Question: Currently in my php code I'm getting all 'keywords' from a mysql table and showing it on a Html 'td' column. It looks like the one in the following image.

Each has an unique . For example it may contain php, html css, js under Keyword type.
So Now, I'm only printing all Keywords, not their .
I need to show under each . So it should look like this :
'''
Keyword Type1 Keyword Type2 Keyword Type3 Keyword Type4 and so on...
html wp js php
mysql html5 jquery c
css css3 xml c++
'''
How can I show this in php ?
'''
<?php
$query = mysql_query("SELECT keywords . *, keyword_type . * FROM keywords LEFT JOIN keyword_type ON keywords.keyword_typeID = keyword_type.keyword_typeID ORDER BY kid DESC");
echo "<div id='keywordBox'>";
echo '<table border="0" cellpadding="0" cellspacing="0" width="1055">';
$count = 0;
while($result = mysql_fetch_array($query)){
if($count%6==0 && $count!=0){
echo "</tr><tr>";
}elseif($count==0)
echo "<tr>";
$kid = $result['kid'];
$keywordName = ucfirst($result['keywordName']);
$keyword_short_name = ucfirst($result['keyword_short_name']); // keyword type
$keyword_full_name = ucfirst($result['keyword_full_name']); // keyword type full name
$query2 = mysql_query("SELECT kid FROM userkeywords WHERE cdid = '$cdid' AND kid='$kid'");
$num=mysql_num_rows($query2);
if($num > 0){
$class = "keywordHigligh";
}else{
$class = "";
}
echo "<input type='hidden' id='kid' value='$kid'/>";
echo "<input type='hidden' id='cdid' value='$cdid'/>";
echo "<td width='400' onclick='keywordclick($kid,$cdid)' class='$class'><strong>$keywordName</td>";
$count++;
}
echo '</table>';
echo "</div>";
echo "<a href='../index.php?redcdid=$cdid'><input type='submit' value='Save' class='submit' /></a>"
?>
'''
'''
$keyword_short_name = ucfirst($result['keyword_short_name']); // keyword type
$keyword_full_name = ucfirst($result['keyword_full_name']); // keyword type full name
'''
Thanks for your suggestion and help. --Shibbir
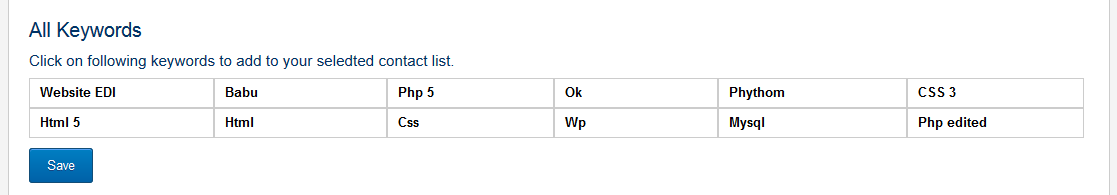
Answer: Try performing your transformation onto another array like so:
'''
$output = array();
foreach($keywords as $keyword) {
$output[$keyword["type"]][] = $keyword["name"];
}
var_dump($output);
'''
[Edit]
I was bored so I wrote this.
It is commented but let me know if you want me to clarify something.
'''
<?php
$keywords = array(
array("name" => "html", "type" => "front-end"),
array("name" => "css", "type" => "front-end"),
array("name" => "css", "type" => "front-end"),
array("name" => "php", "type" => "back-end"),
array("name" => "java", "type" => "back-end"),
array("name" => "analytics", "type" => "marketing"),
array("name" => "algebra", "type" => "maths"),
);
// Here we're looking to go from the above format to something like this:
// array("front-end" => array("html", "css"), "back-end" => array("php", "java") ...)
$keywordTypes = array();
foreach($keywords as $keyword) {
$keywordTypes[$keyword["type"]][] = $keyword["name"];
}
// Not every keyword type will have the same number of keywords so we need a height that we will all fill them to
// array_map will create an array with a count for every keyword type and max will take the longest.
$nbRows = max(array_map("count", $keywordTypes));
?>
<table>
<thead>
<tr>
<!-- We iterate over all the keyword types in order to write our table headings -->
<?php foreach($keywordTypes as $keywordType => $relatedKeywords): ?>
<th><?php echo $keywordType ?></th>
<?php endforeach; ?>
</tr>
</thead>
<tbody>
<!-- We know how many rows we are working with so let's use a for loop -->
<?php for($i = 0; $i < $nbRows; ++$i): ?>
<tr>
<!-- This foreach will display one of each keyword type as we are writing row by row -->
<?php foreach($keywordTypes as $keywords): ?>
<!-- If we do not have a keyword, let's still add a placeholder so the table looks right -->
<td><?php if(isset($keywords[$i])) { echo $keywords[$i]; } ?></td>
<?php endforeach; ?>
</tr>
<?php endfor; ?>
</tbody>
</table>
'''